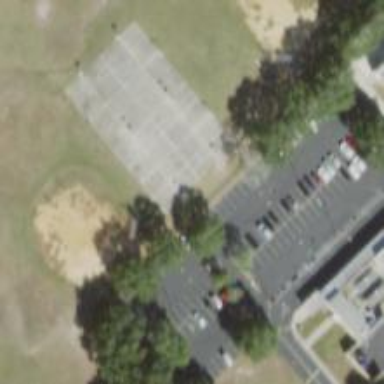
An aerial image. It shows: Parking area.